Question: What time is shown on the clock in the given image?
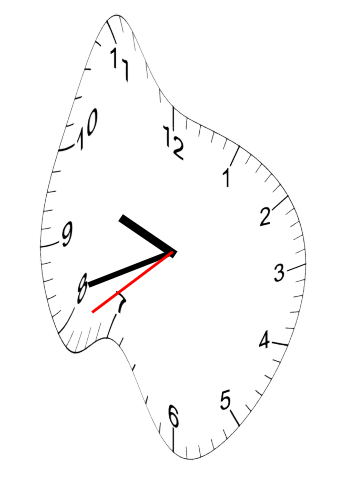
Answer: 09:41:39